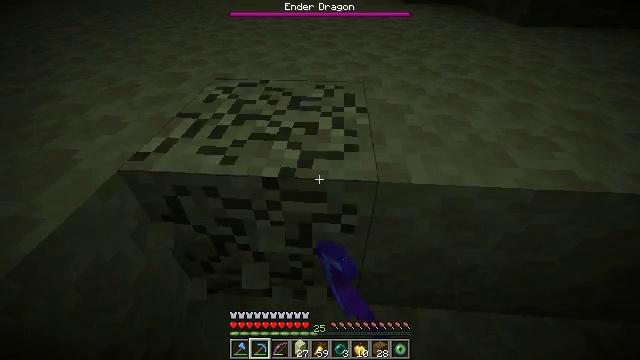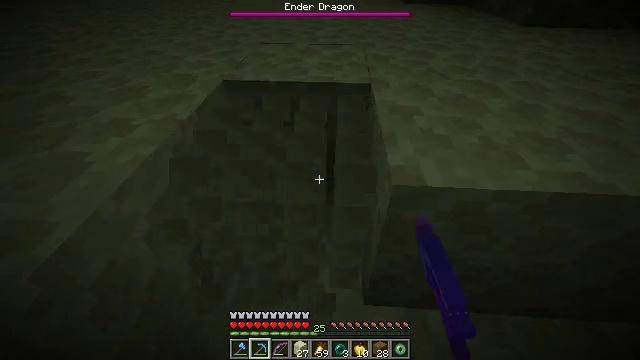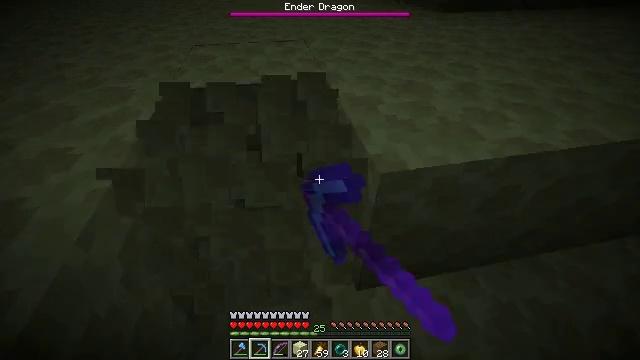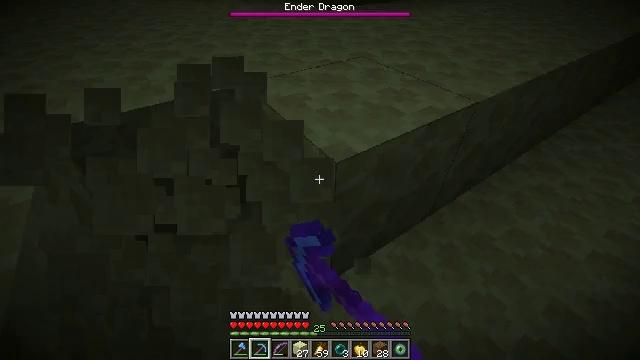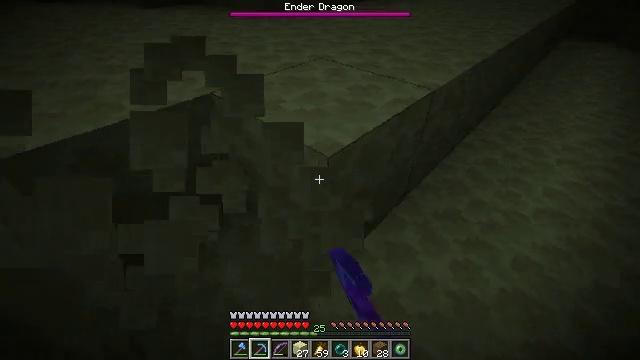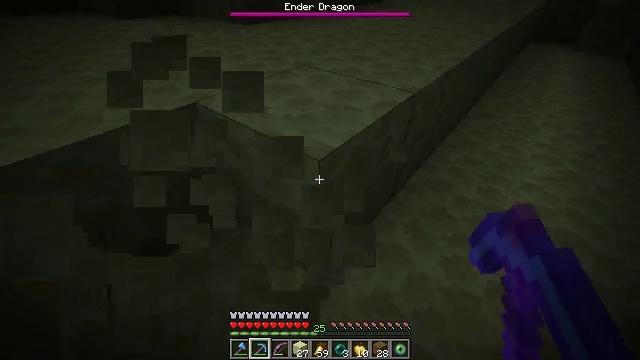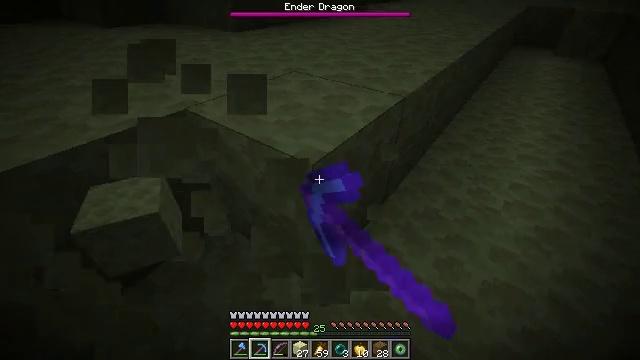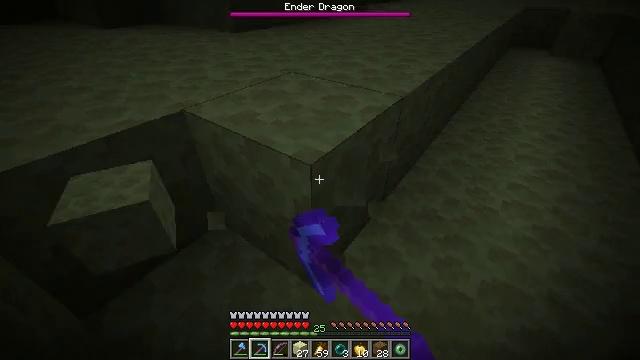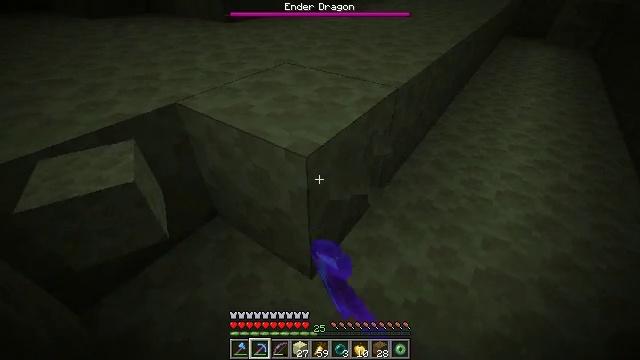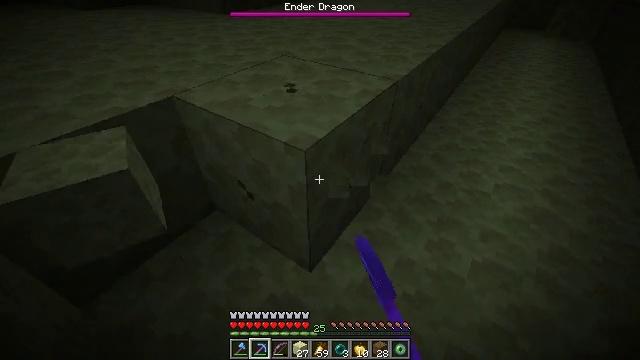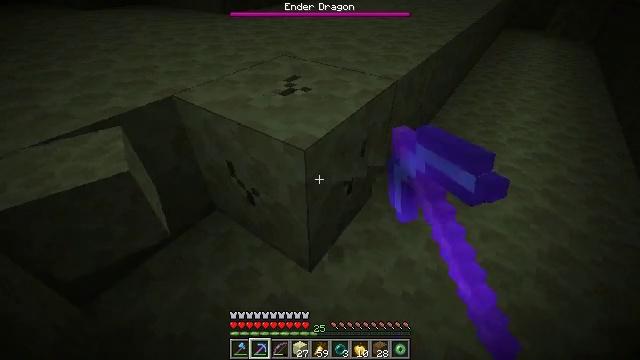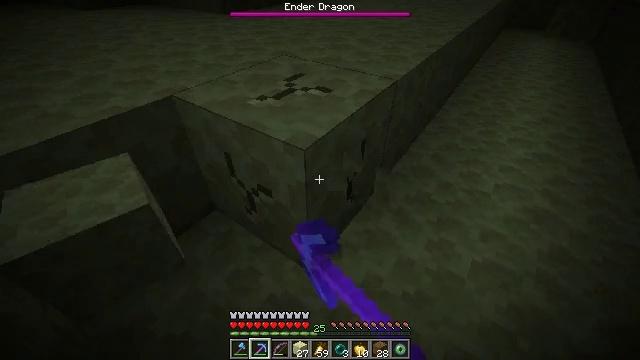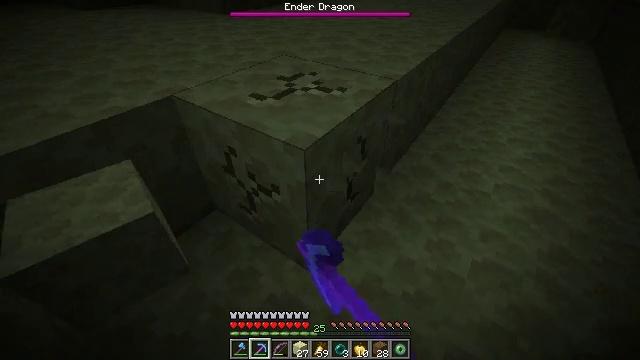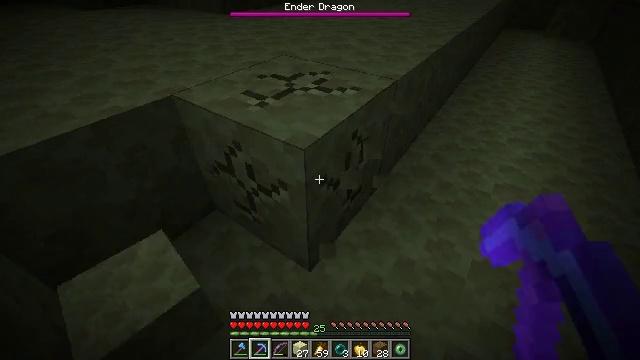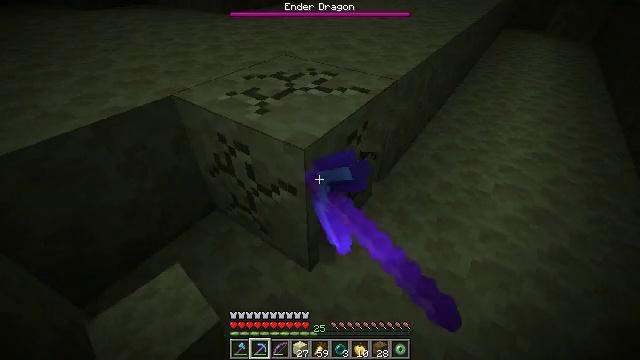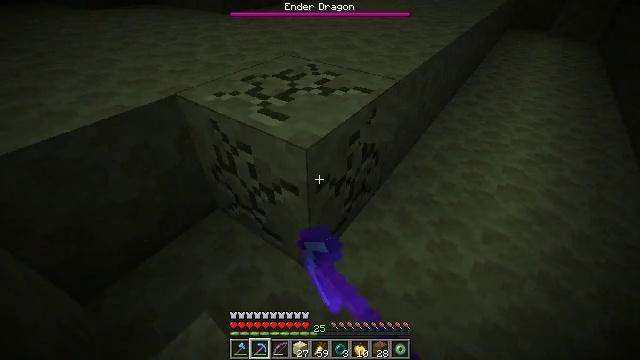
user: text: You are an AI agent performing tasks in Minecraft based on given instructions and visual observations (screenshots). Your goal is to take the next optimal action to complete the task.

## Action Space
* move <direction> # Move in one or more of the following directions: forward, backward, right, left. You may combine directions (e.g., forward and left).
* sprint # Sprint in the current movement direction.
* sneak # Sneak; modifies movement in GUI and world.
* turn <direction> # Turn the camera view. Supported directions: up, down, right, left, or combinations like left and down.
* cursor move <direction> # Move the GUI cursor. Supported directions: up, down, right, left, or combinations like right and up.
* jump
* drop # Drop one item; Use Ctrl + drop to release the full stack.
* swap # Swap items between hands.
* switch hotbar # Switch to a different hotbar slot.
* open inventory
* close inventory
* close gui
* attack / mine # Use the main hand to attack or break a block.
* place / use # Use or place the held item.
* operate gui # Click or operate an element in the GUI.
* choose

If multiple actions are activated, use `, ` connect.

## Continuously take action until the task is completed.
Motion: motion action
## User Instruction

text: Extract end stone with a pickaxe.
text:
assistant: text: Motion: move left, attack / mine
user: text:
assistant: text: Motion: move left, turn right and down, attack / mine
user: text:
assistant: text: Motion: move left, turn right, attack / mine
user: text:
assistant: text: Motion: turn right, attack / mine
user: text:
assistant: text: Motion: turn right and up, attack / mine
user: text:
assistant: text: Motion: turn right and up, attack / mine
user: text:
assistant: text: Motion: attack / mine
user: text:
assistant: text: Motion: turn right and down, attack / mine
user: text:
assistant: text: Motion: turn down, attack / mine
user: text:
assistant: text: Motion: attack / mine
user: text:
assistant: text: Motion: attack / mine
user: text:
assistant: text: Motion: attack / mine
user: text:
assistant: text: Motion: attack / mine
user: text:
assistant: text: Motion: attack / mine
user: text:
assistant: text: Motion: attack / mine
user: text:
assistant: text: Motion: turn left and up, attack / mine
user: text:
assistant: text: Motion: attack / mine
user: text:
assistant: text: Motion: attack / mine
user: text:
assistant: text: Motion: attack / mine
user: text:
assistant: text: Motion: turn right and up, attack / mine
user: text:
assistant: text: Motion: turn right and up, attack / mine
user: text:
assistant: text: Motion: turn right and up, attack / mine
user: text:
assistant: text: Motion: move forward, turn right and up, attack / mine
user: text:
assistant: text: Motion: move forward, attack / mine
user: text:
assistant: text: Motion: move forward, attack / mine
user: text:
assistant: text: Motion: attack / mine
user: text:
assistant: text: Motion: attack / mine
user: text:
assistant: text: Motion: attack / mine
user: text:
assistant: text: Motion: attack / mine
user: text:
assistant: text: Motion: attack / mine